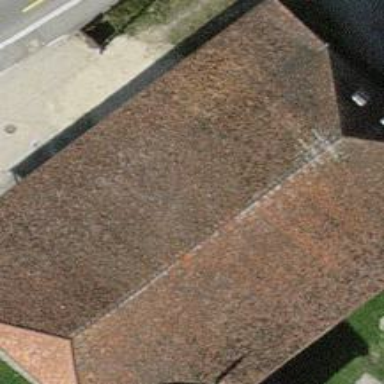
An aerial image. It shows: Detached building with hipped roof.